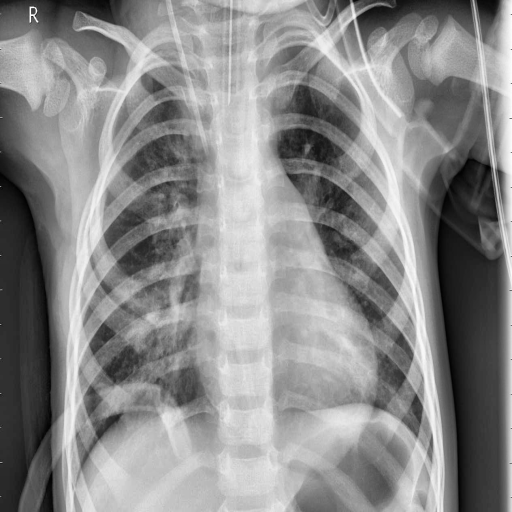
Finding: PNEUMONIA